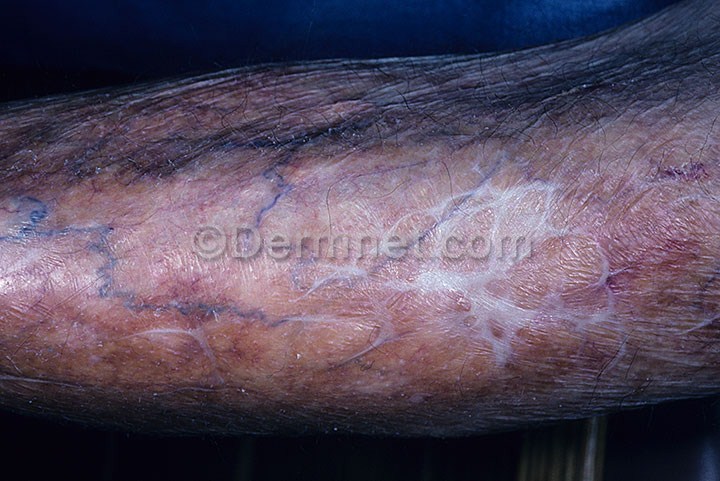
Disease: Light Diseases and Disorders of Pigmentation